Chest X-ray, PA view. Patient: 30 years old, sex M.
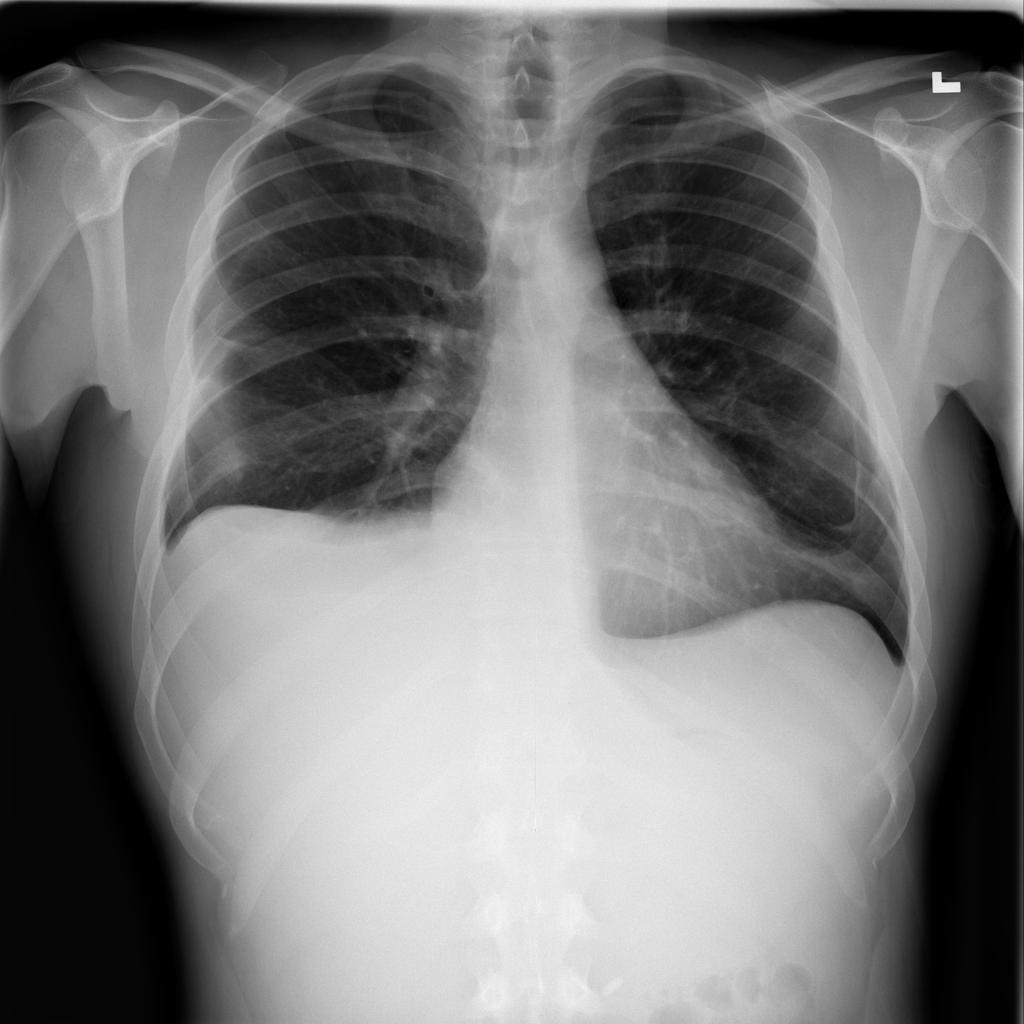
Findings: No Finding